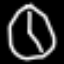
Label: clock